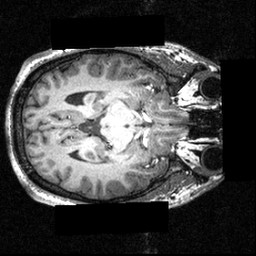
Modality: T1w
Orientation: axial
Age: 21
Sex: male
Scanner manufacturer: siemens
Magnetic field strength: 3.951 T
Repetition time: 1.5 s
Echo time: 0.00335 s